Aerial crown-view tile of a tropical tree (Barro Colorado Island, Panama), acquired 20250217:
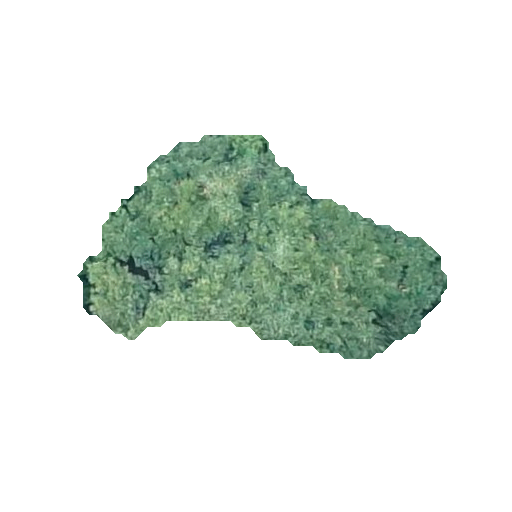
Species: Prioria copaifera
GBIF accepted scientific name: Prioria copaifera
Crown area: 75.846 m²